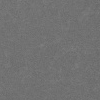
Atmospheric dust classification: dusty